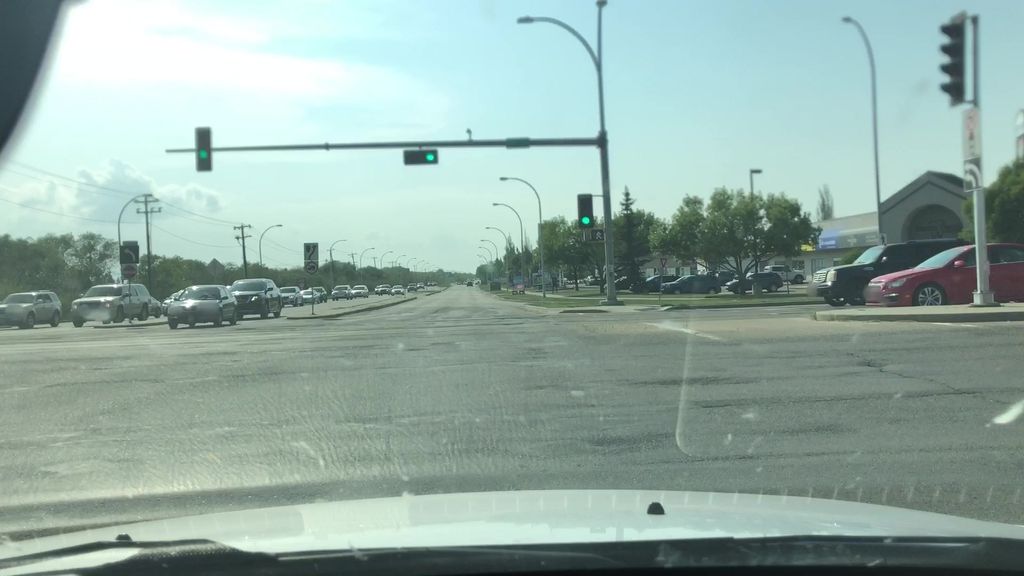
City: edmonton